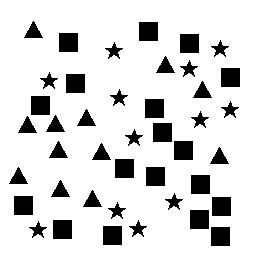
Squares: 18
Triangles: 12
Stars: 12
Total shapes: 42